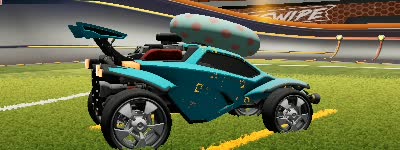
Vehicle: octane